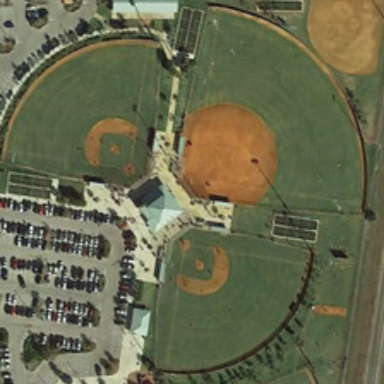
Three baseball fields are near a parking lot .